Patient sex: M
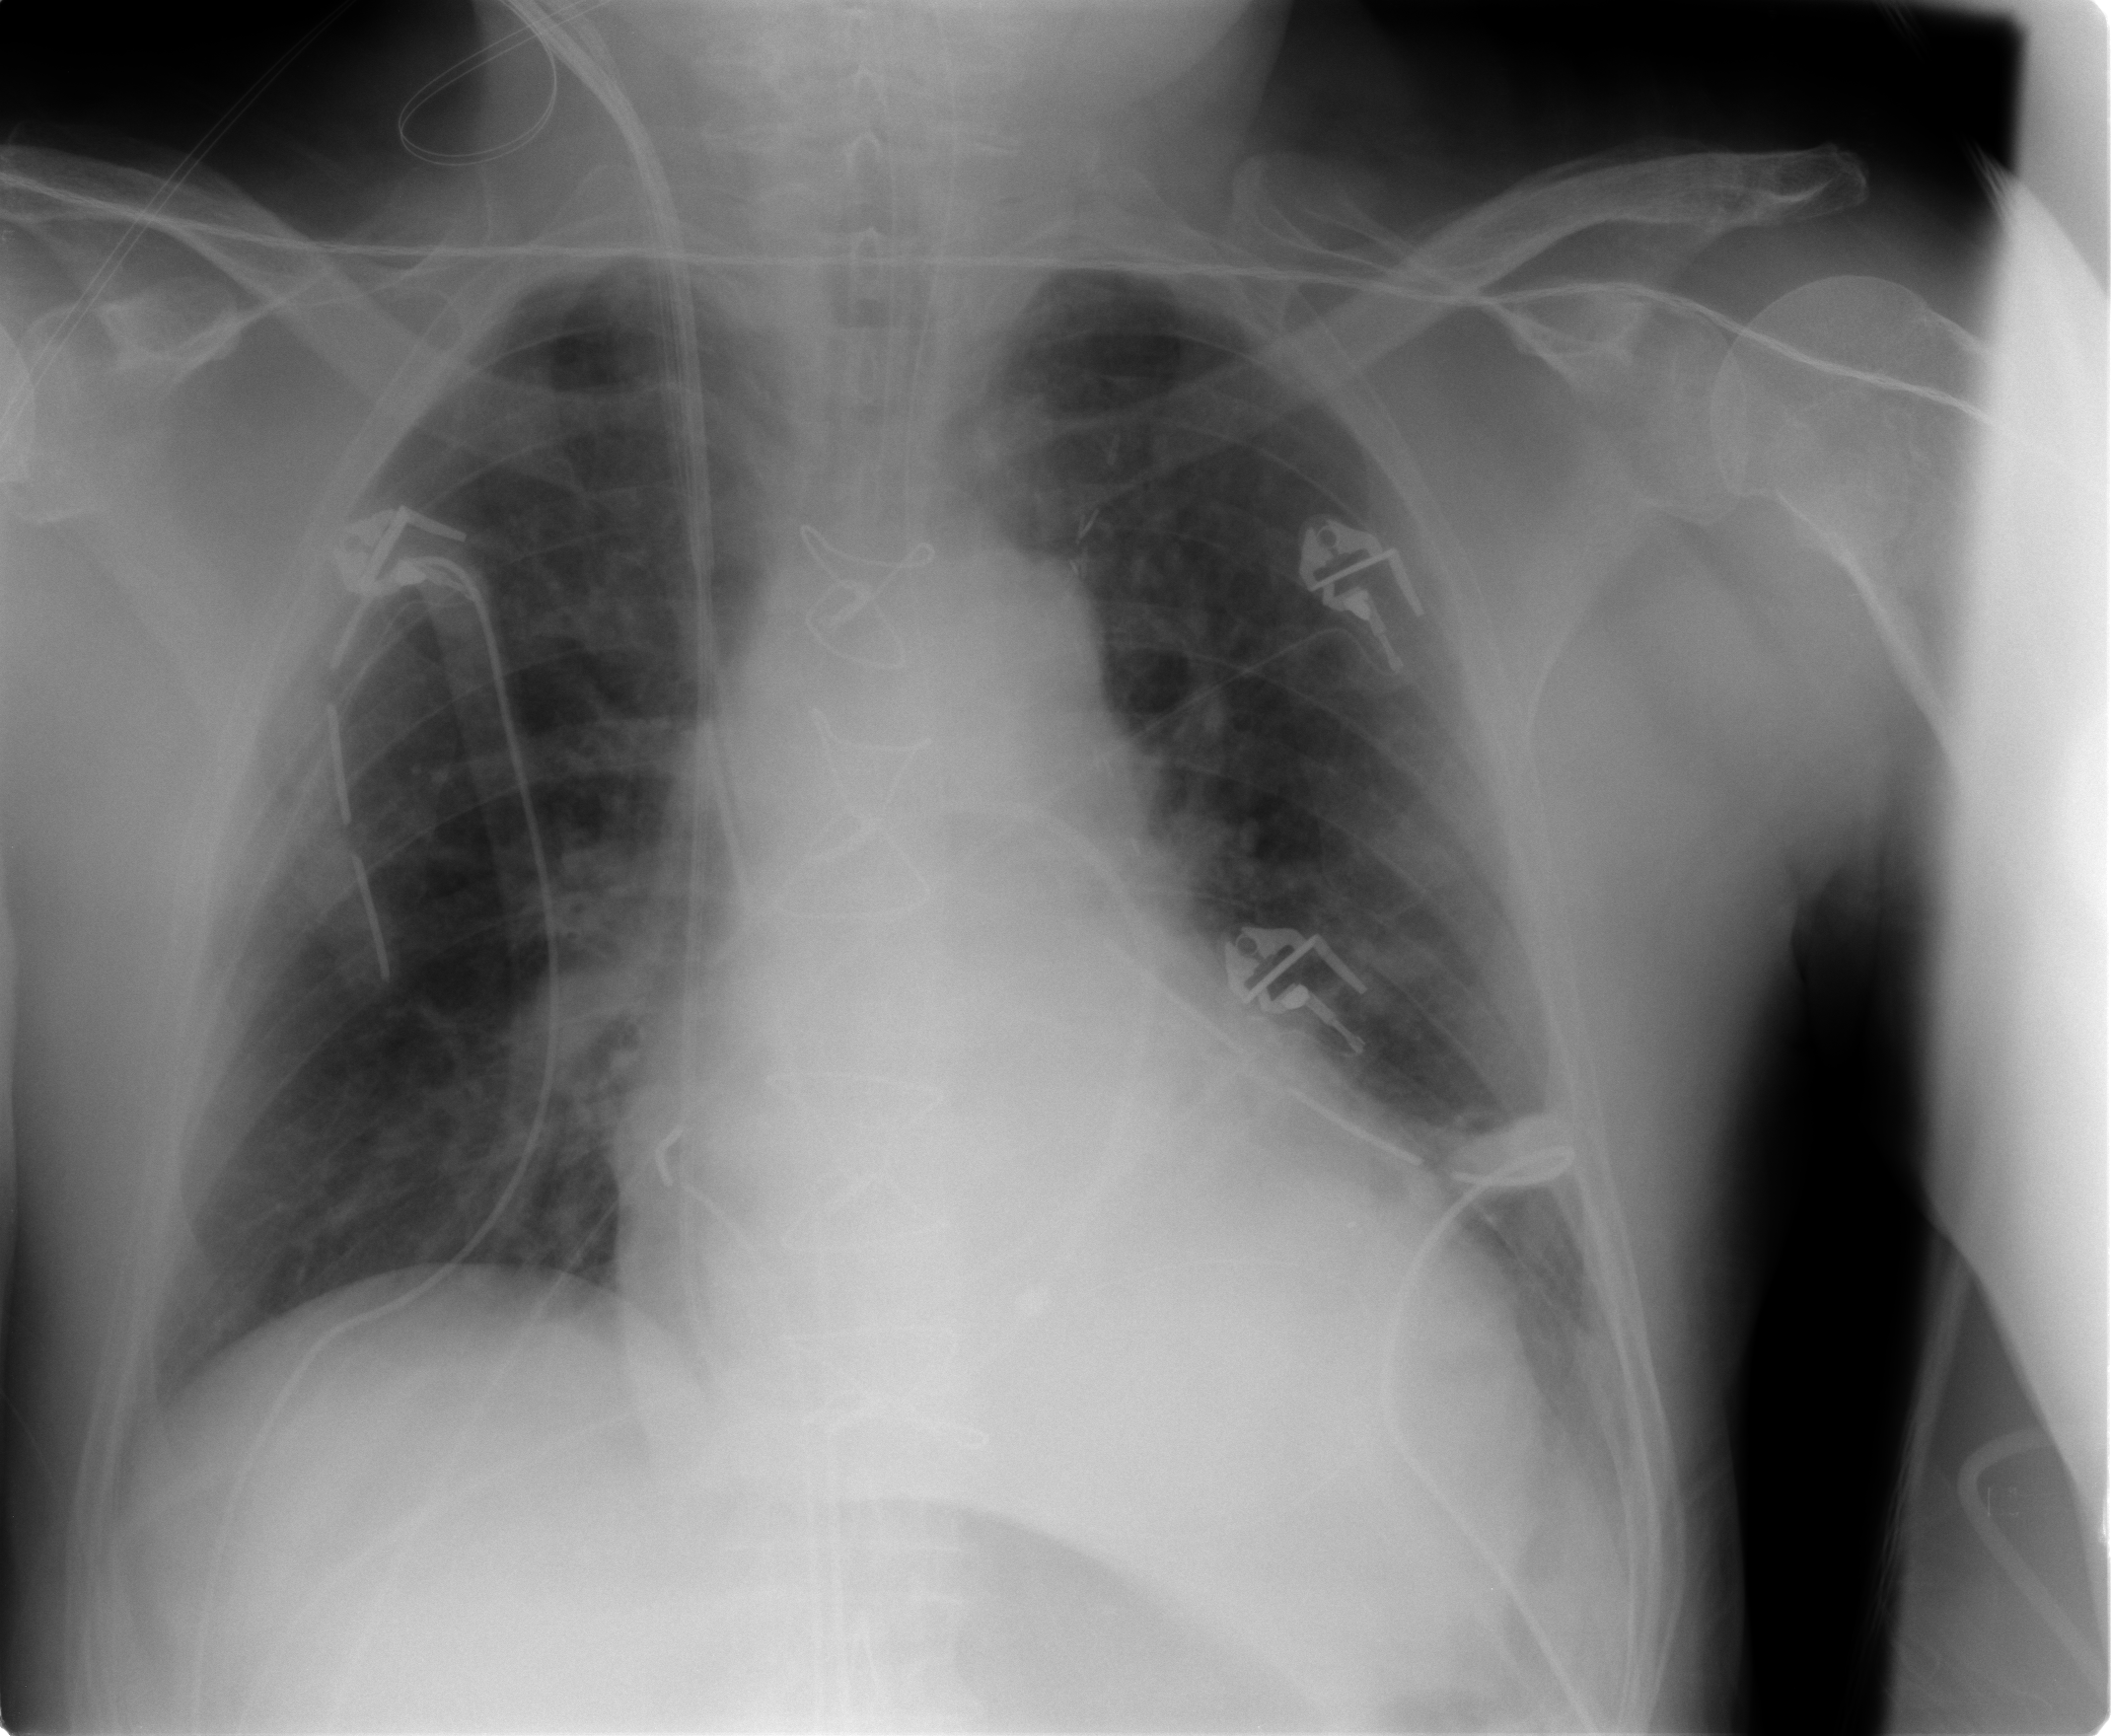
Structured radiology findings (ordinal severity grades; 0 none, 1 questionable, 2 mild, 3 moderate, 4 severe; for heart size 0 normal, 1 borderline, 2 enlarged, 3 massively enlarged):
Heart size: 2
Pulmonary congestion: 1
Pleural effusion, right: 0
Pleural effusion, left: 1
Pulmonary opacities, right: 0
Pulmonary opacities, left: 1
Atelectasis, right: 1
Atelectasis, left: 2